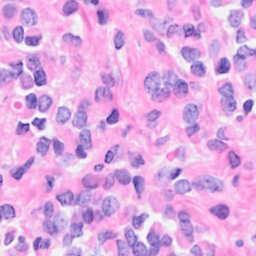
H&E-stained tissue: Breast